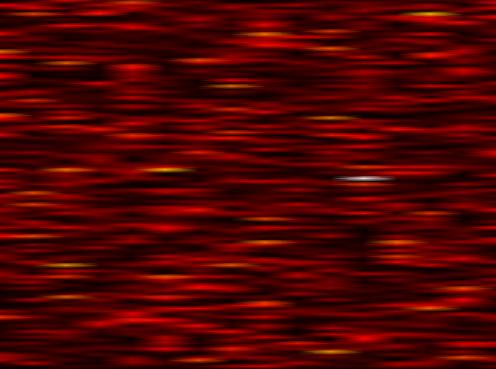
Label: FOFDM